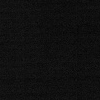
Atmospheric dust classification: dusty